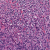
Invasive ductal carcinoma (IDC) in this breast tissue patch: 1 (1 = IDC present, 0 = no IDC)